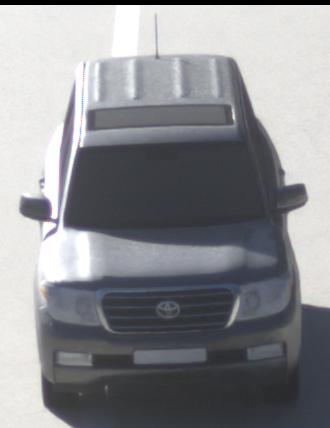
Make: Toyota
Model: Land Cruiser V8 4.7
Detailed model: Land Cruiser V8 (J20)
Model produced from: 2008/03
Model produced until: 2009/11
Doors: 5
Color: gray
Road condition: dry road
Daytime: sunrise or sunset
Contrast: medium contrast